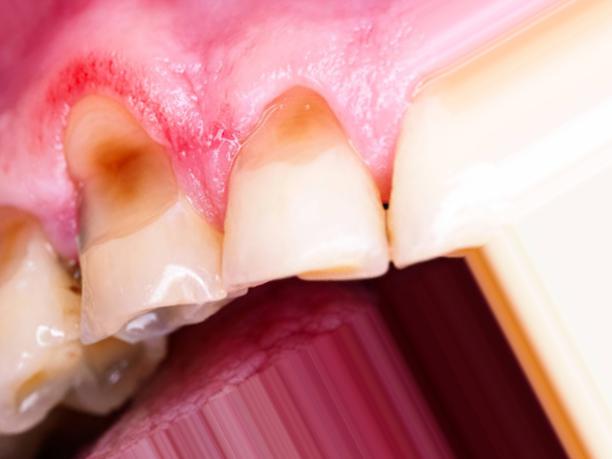
Condition: Caries